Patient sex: M
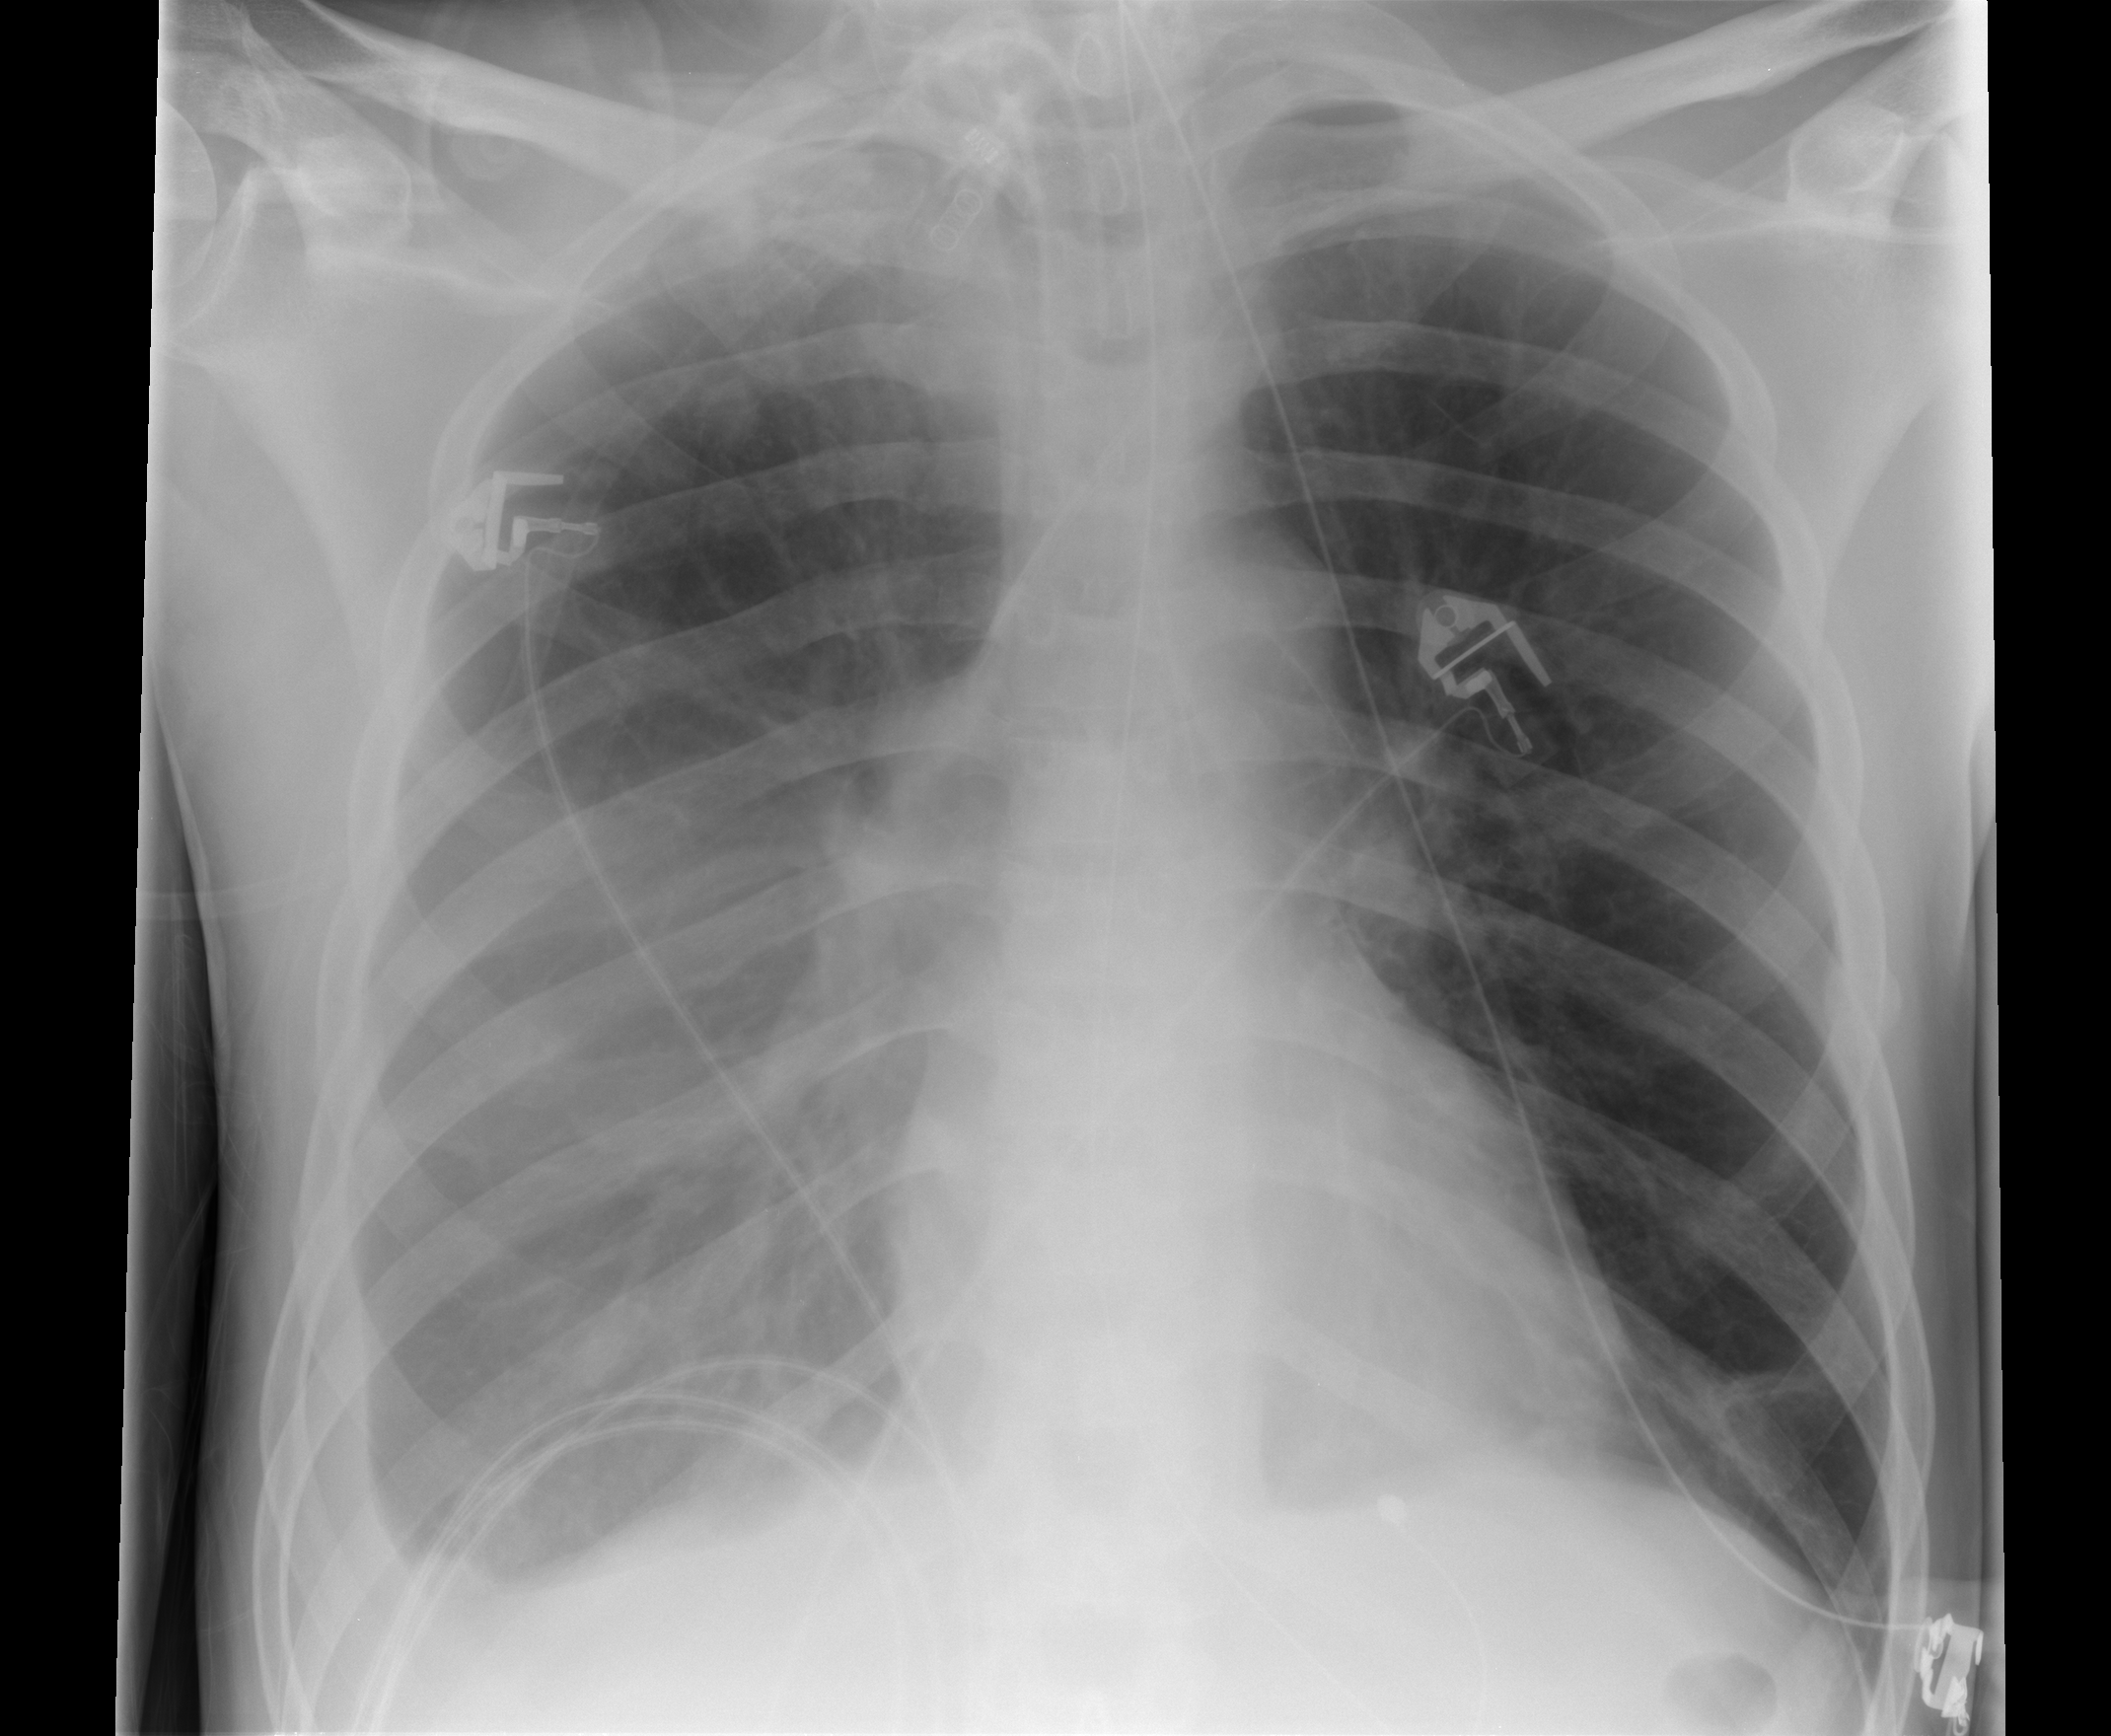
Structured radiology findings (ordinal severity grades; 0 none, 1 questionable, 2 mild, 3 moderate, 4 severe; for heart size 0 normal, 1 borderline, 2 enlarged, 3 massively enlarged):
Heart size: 0
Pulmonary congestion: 2
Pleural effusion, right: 3
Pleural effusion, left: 0
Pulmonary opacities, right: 0
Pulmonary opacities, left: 0
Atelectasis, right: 2
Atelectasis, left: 0